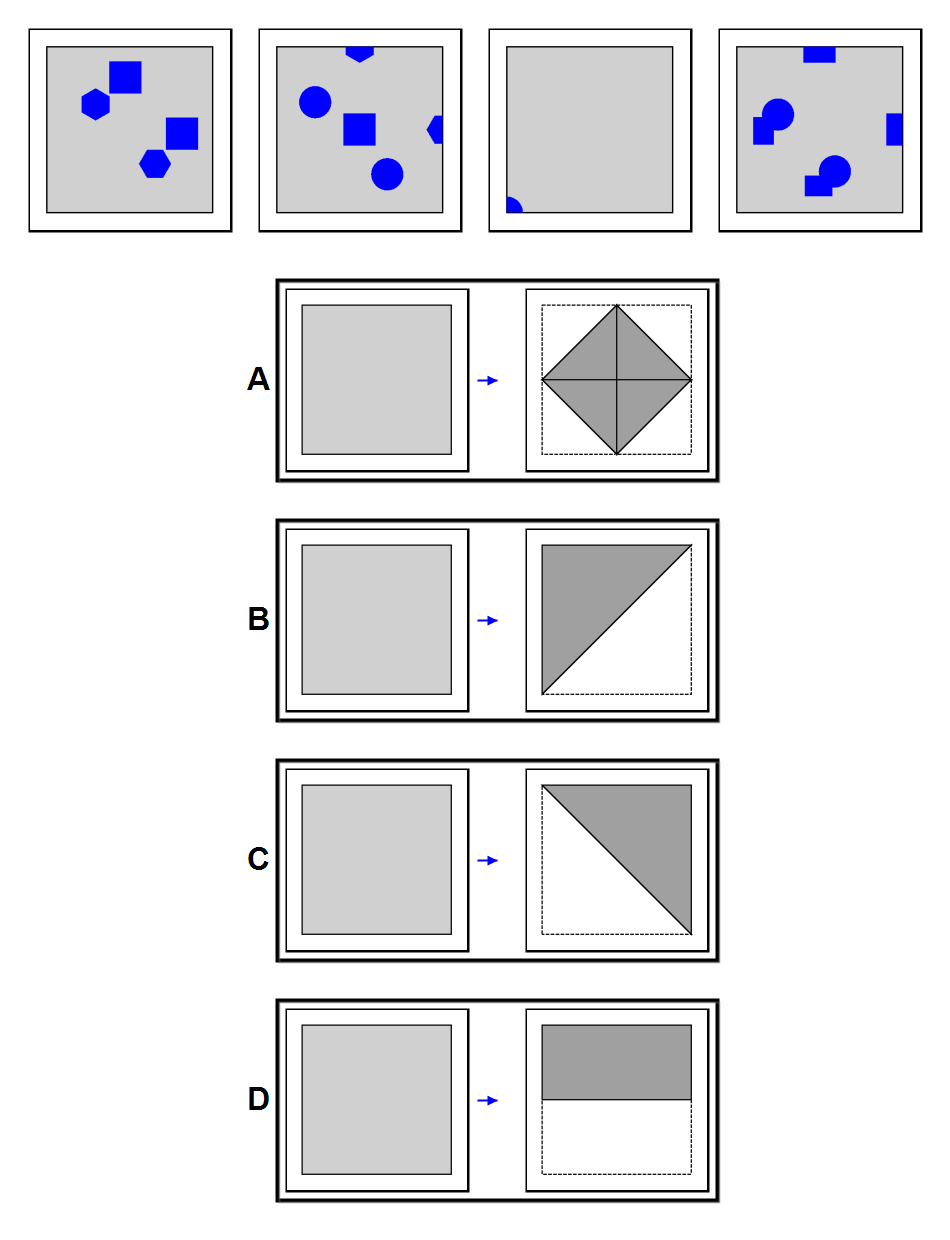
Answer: B